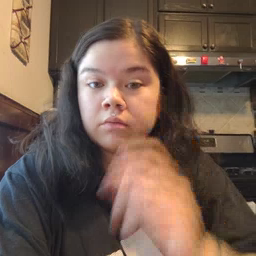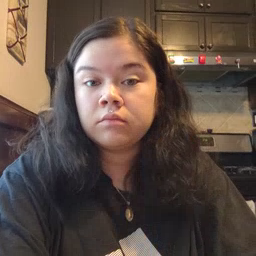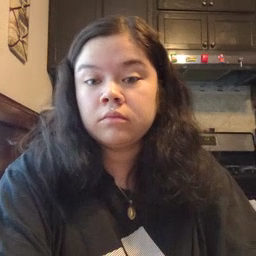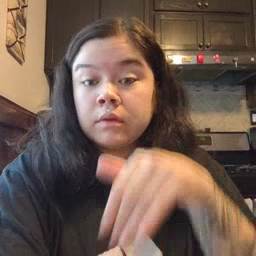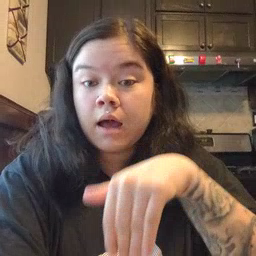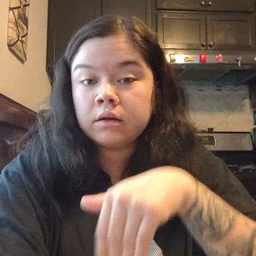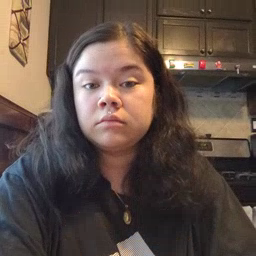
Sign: night